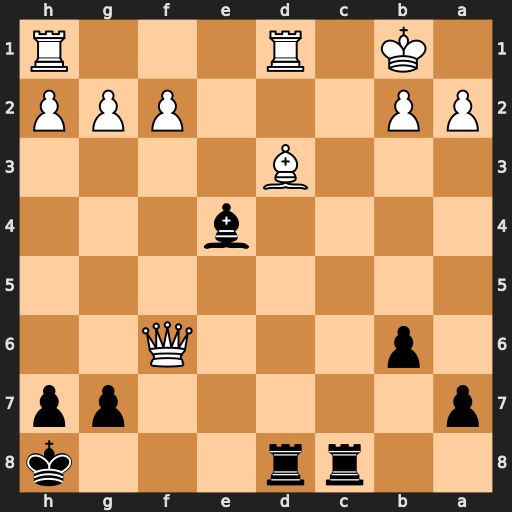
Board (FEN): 2rr3k/p5pp/1p3Q2/8/4b3/3B4/PP3PPP/1K1R3R
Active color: b
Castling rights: -
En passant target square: -
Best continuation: Rxd3 Rxd3 Bxd3+ Ka1 gxf6